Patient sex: M
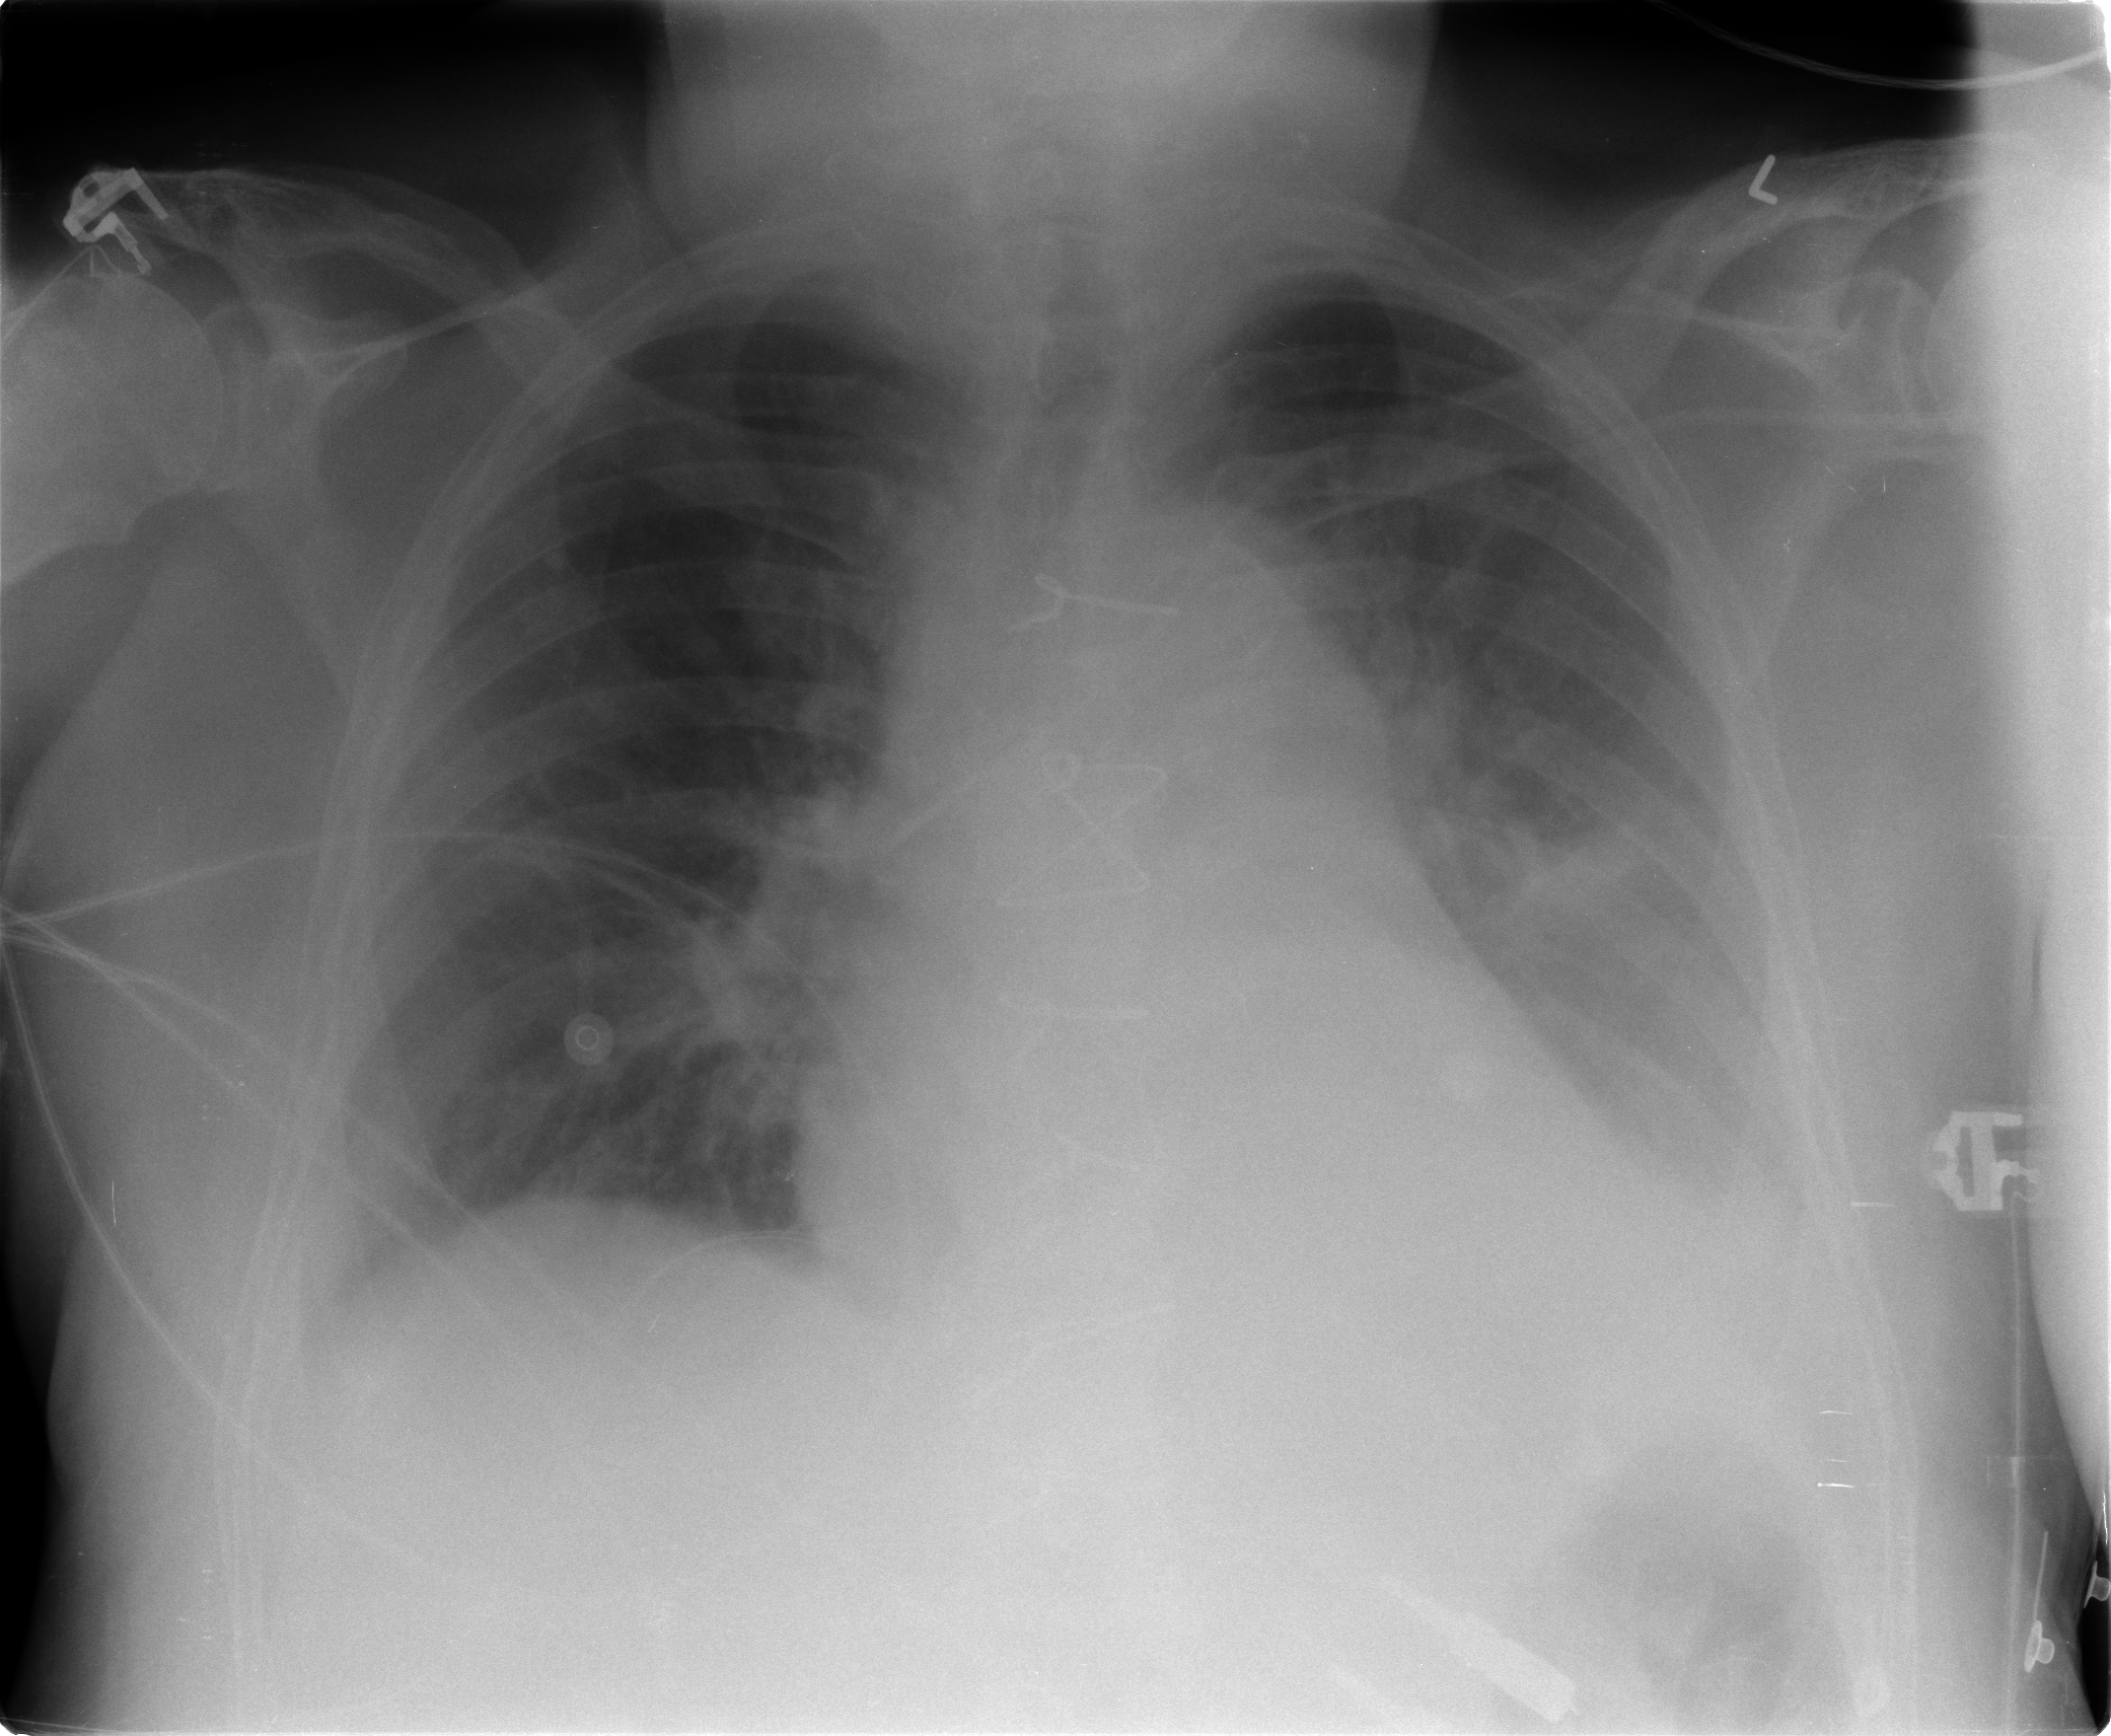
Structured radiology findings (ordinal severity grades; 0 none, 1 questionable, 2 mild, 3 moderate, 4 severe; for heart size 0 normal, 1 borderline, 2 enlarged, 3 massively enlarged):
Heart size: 2
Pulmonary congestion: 2
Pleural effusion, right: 2
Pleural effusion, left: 3
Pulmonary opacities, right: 2
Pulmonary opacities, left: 2
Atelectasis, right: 2
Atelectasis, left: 2